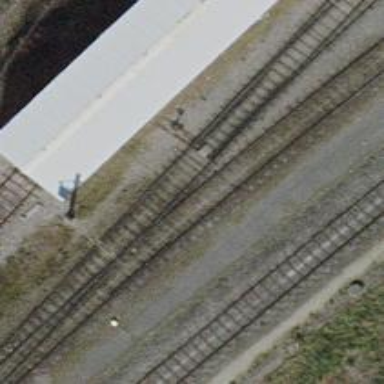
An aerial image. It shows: Railway switch.